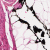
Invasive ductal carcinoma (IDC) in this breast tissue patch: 0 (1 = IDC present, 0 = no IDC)